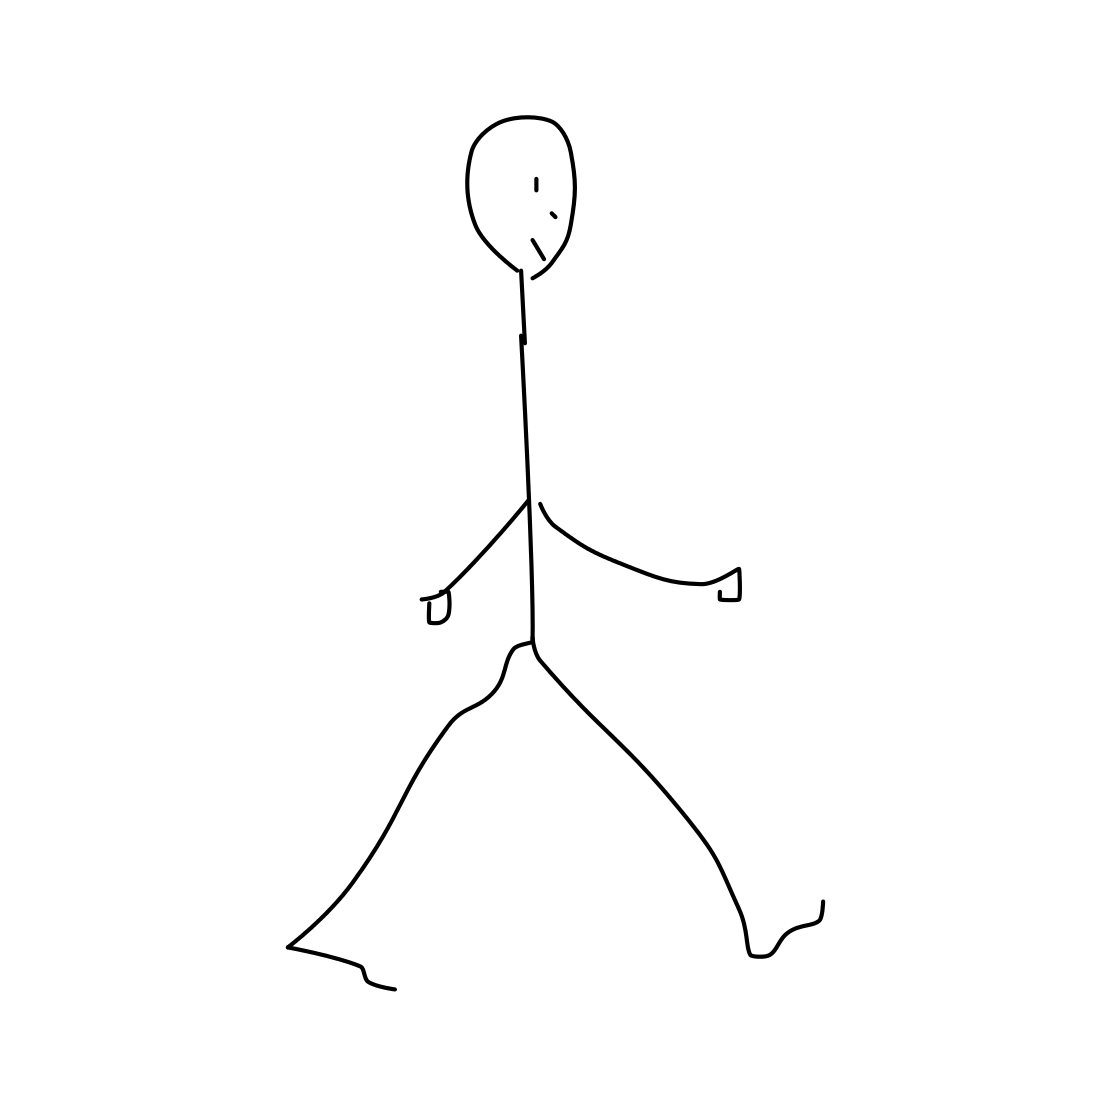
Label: person walking